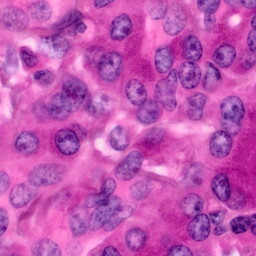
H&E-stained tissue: Pancreatic